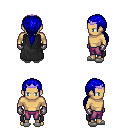
a pixel art fantasy rpg character, male body template, human, tanned skin, black cape, magenta pants, blue ponytail hairstyle, purple tiara, metal gloves, white slippers, four views (front, back, left, right), 2x2 character sprite sheet, small pixel art, hard edges, no anti-aliasing